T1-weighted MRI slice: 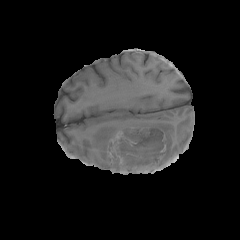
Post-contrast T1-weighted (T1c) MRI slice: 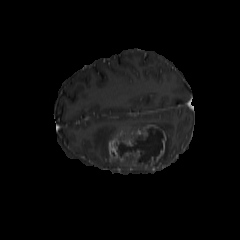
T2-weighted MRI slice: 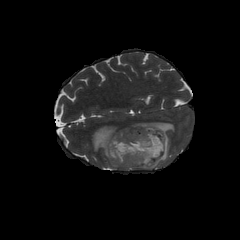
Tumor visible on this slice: yes